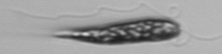
Label: Euglena